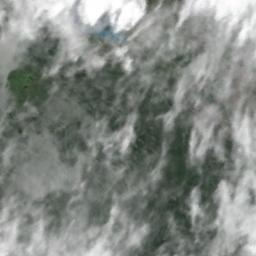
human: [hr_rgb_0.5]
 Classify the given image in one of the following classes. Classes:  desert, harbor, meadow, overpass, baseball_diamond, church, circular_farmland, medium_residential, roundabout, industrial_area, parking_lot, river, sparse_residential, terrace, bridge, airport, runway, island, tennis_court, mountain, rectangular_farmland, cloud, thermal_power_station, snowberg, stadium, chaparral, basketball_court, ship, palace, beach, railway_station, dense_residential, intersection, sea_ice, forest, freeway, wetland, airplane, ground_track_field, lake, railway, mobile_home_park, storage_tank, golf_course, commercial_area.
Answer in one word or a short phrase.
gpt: cloud